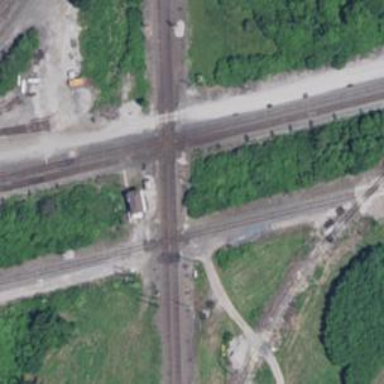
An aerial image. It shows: Railway crossing.